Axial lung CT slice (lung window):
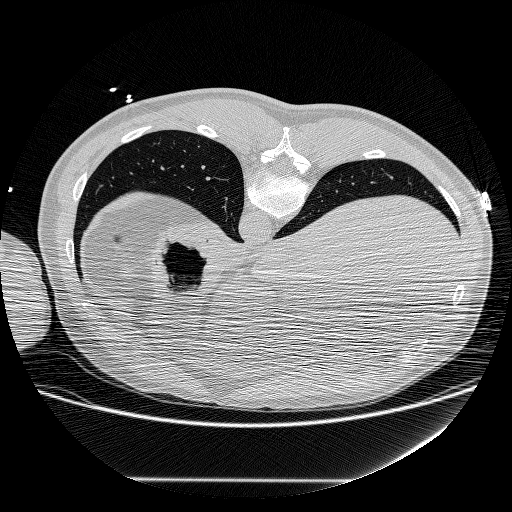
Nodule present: no